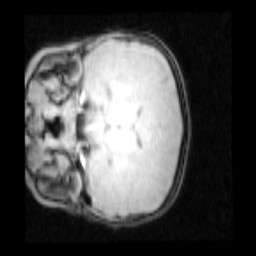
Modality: PDw
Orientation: coronal
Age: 10
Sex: female
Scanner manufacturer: siemens
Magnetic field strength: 3 T
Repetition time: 0.25 s
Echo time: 0.00103 s